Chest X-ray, AP view. Patient: 30 years old, sex M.
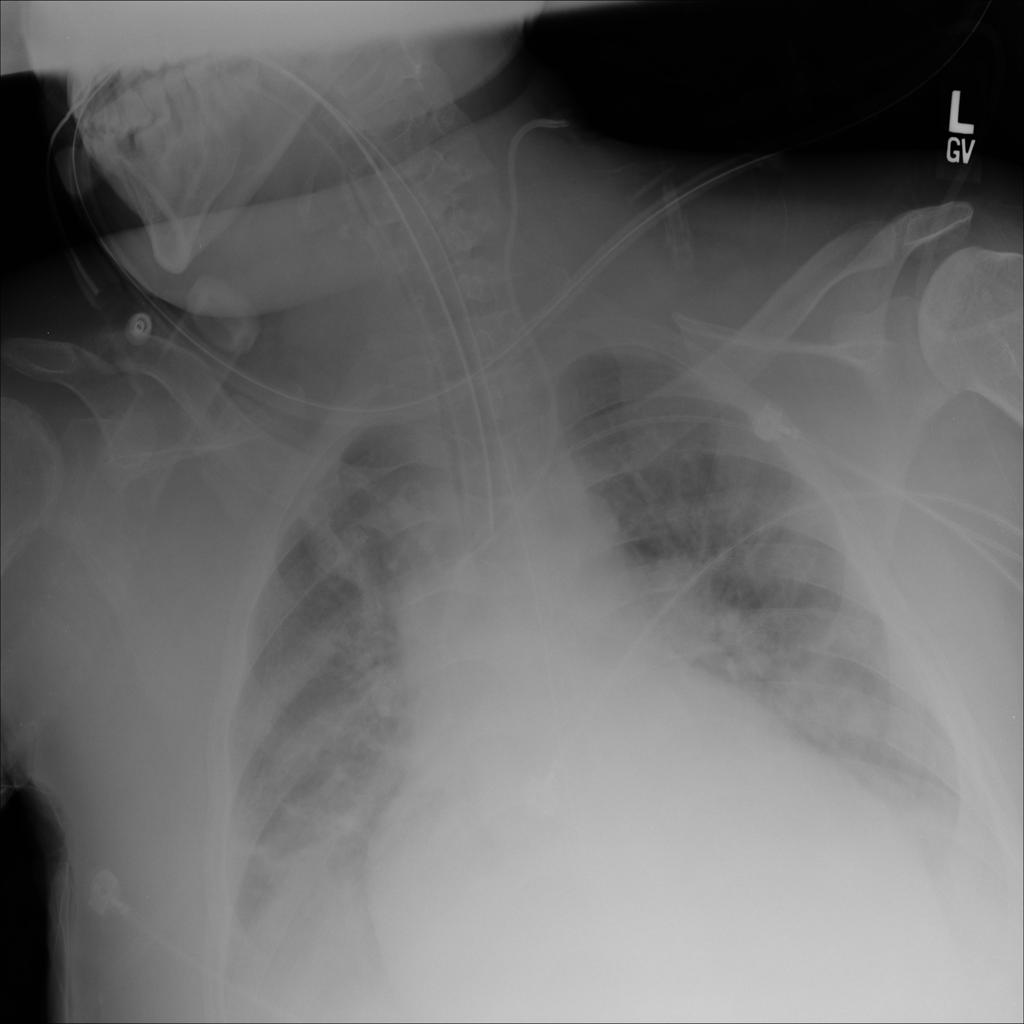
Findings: No Finding